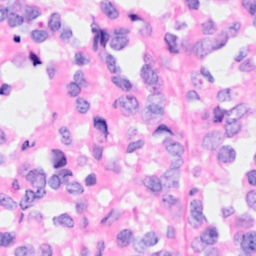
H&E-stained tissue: Breast